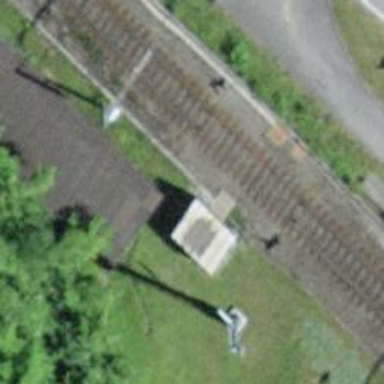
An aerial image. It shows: Railway switch.